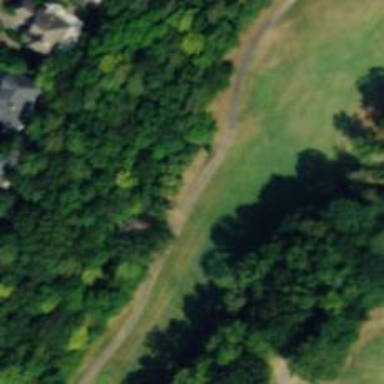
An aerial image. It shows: Service road designated as golf cart path.